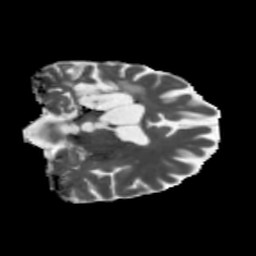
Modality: MD
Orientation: coronal
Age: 68
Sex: female
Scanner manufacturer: siemens
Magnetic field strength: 3 T
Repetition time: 5.47 s
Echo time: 0.0854 s